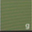
Piece: xx